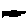
Label: square